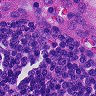
Metastatic tissue present: no